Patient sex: M
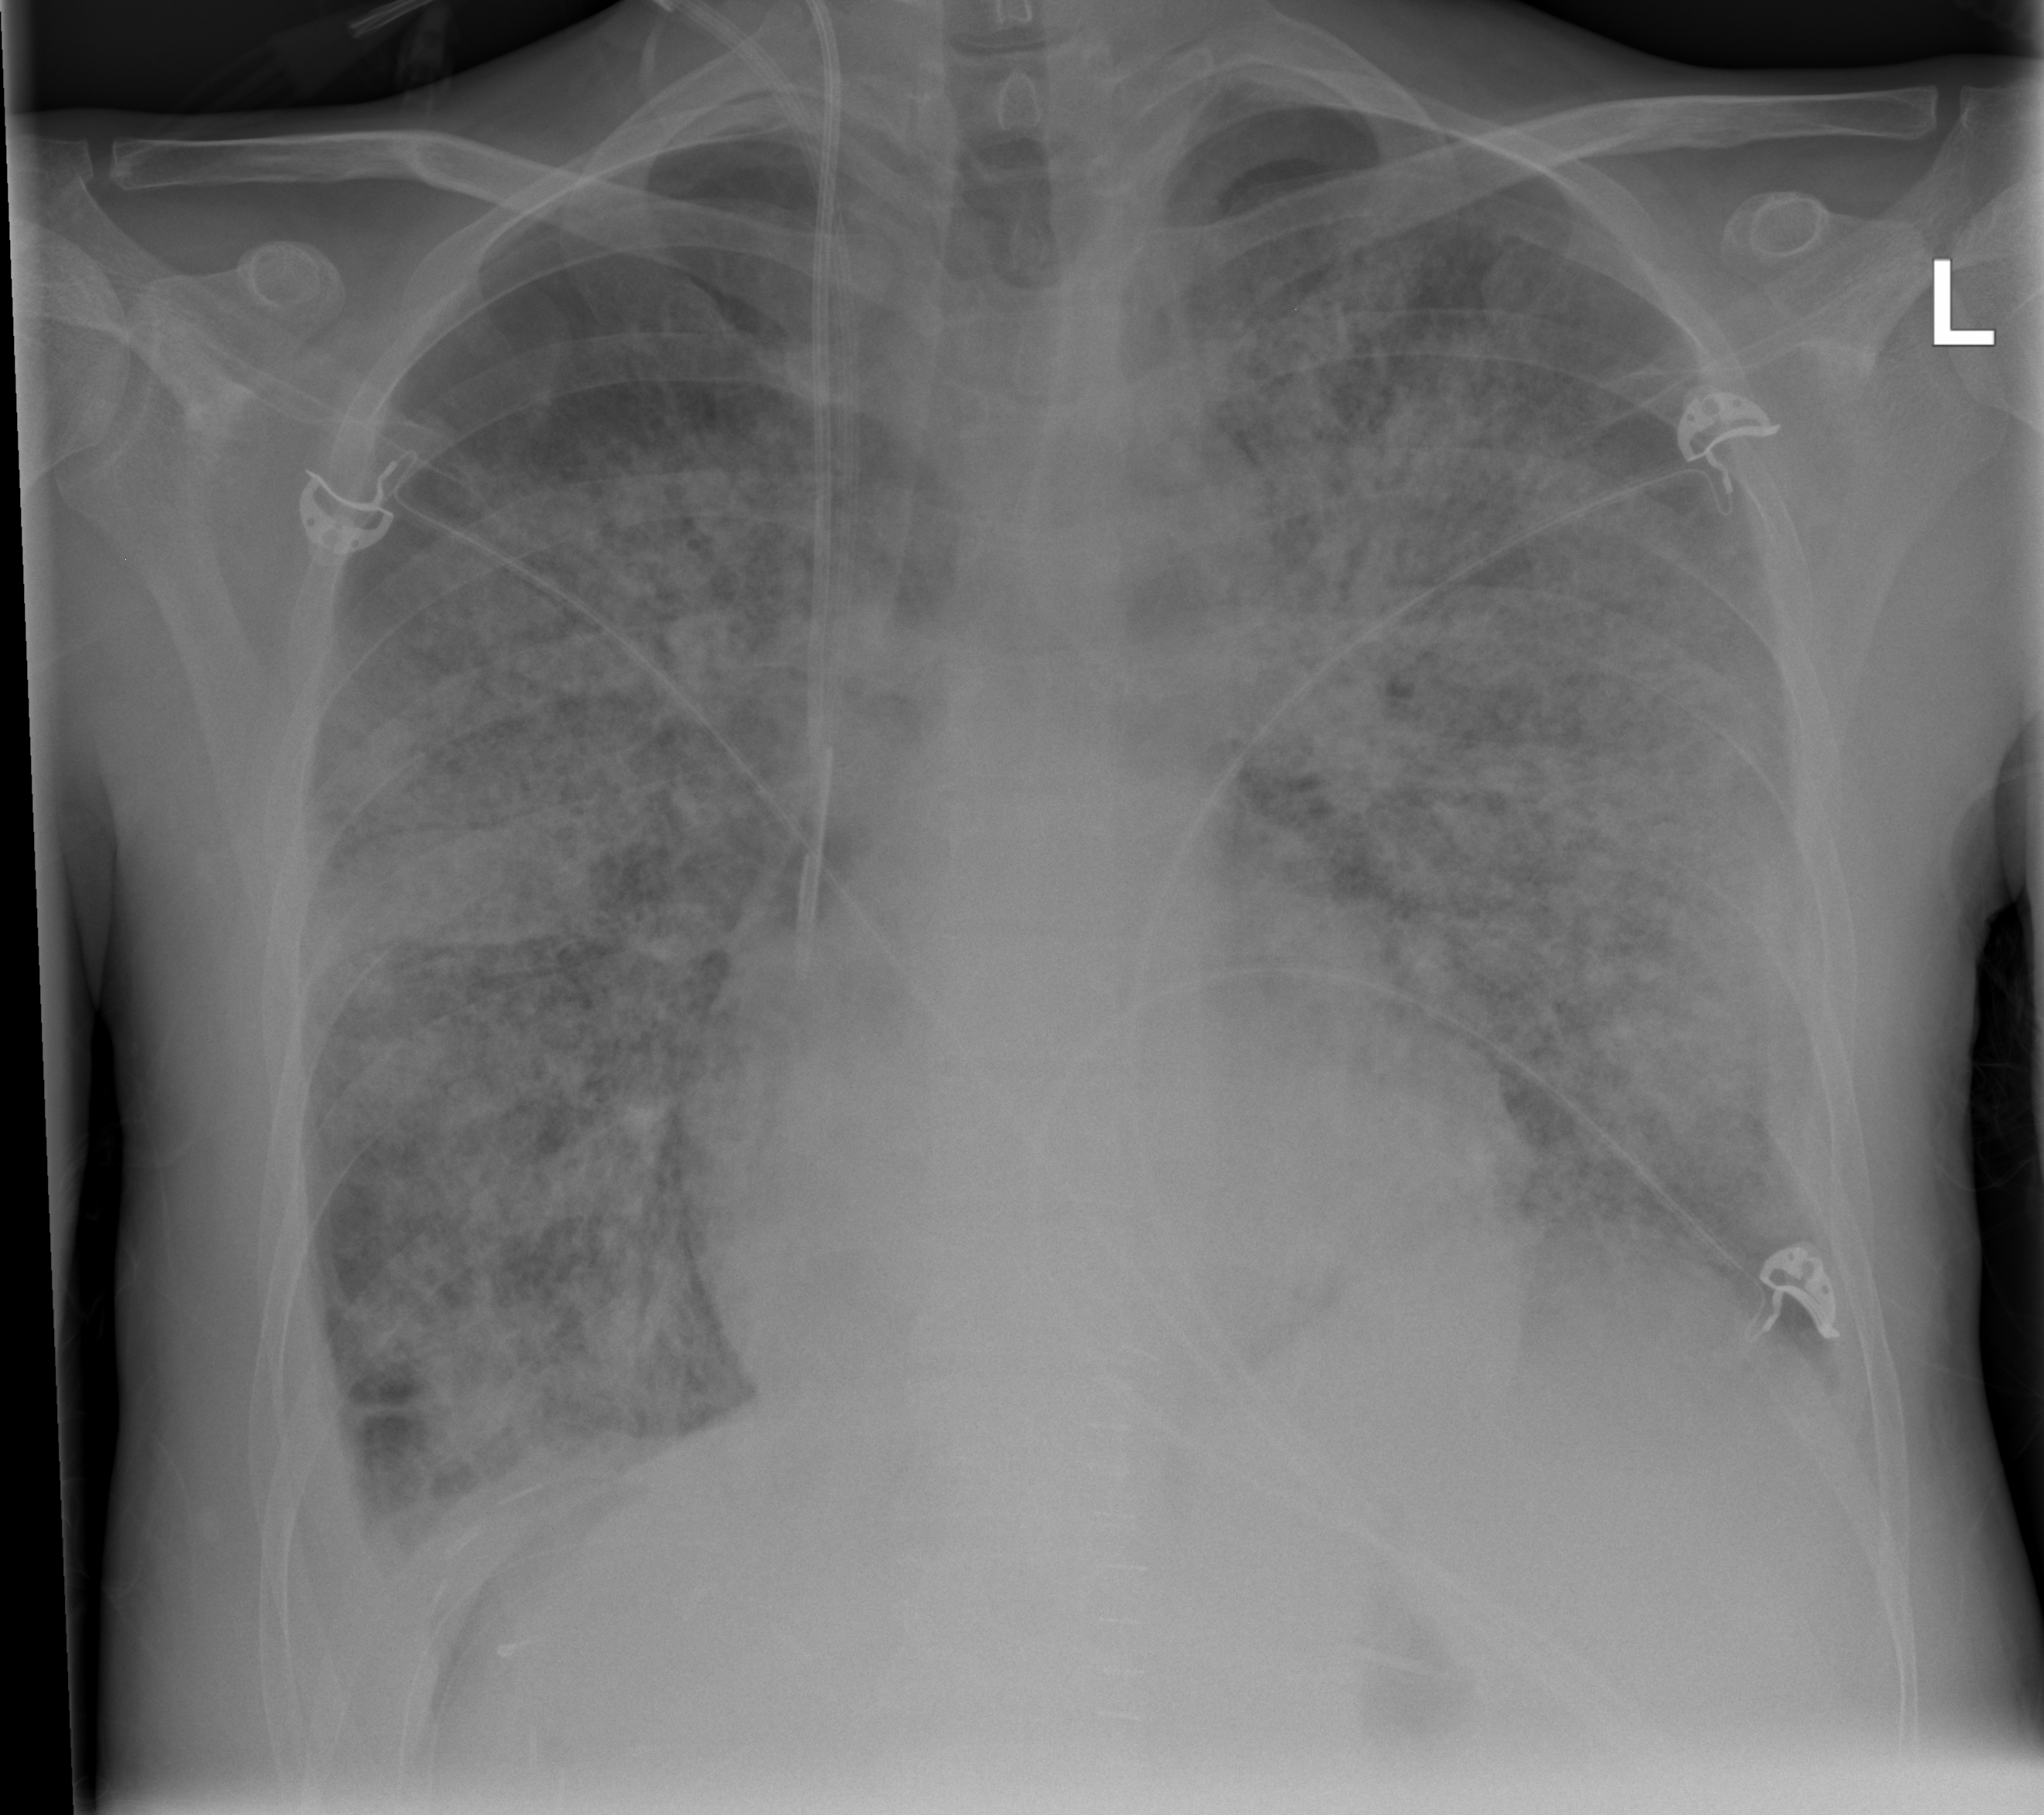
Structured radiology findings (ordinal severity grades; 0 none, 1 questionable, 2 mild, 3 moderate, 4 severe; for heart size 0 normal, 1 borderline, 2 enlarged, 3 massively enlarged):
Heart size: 1
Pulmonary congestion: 3
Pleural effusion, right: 2
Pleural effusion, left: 0
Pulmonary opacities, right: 3
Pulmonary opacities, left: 3
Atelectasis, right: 3
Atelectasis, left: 3